Aerial crown-view tile of a tropical tree (Barro Colorado Island, Panama), acquired 20250616:
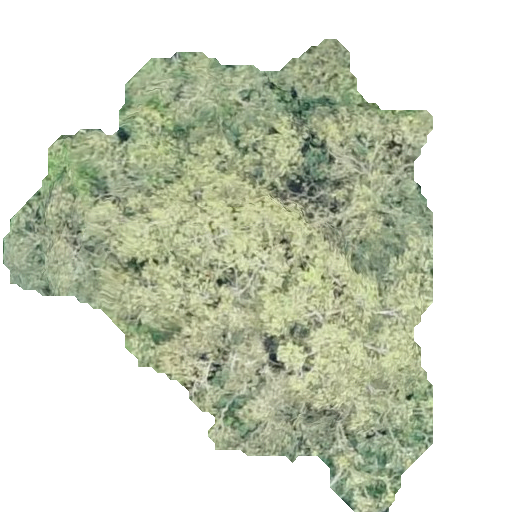
Species: Luehea seemannii
GBIF accepted scientific name: Luehea seemannii
Crown area: 187.55 m²